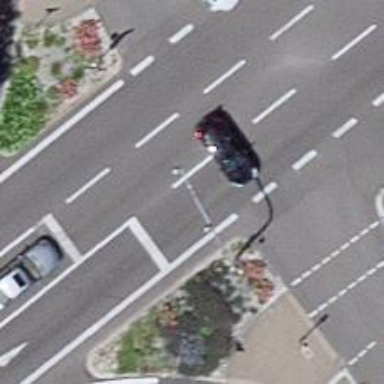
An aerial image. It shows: Road with traffic signals.